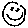
Label: smiley face